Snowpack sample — Buffalo Mountain, Silverthorne, Colorado, USA (2/22/26, 2:02 PM MST)
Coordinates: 39.622, -106.113
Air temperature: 33 °F
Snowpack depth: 63 cm
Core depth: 10 cm
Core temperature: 32 °F
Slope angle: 11°, slope face: 116°
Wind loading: low
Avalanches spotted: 0
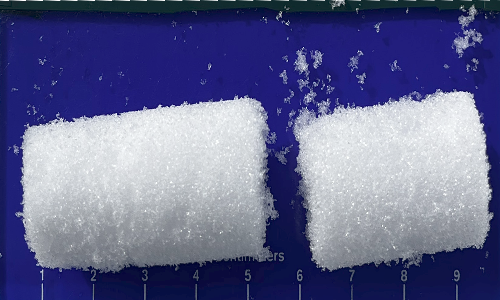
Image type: core
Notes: In a firebreak similar to site 1, minimal wind loading with no spotted avalanches (not many faces in view though)